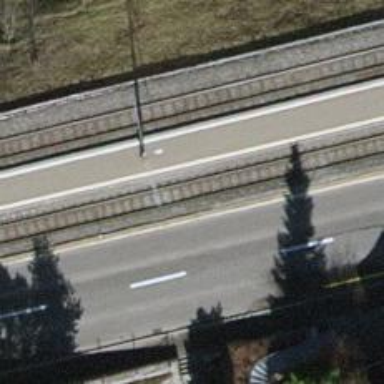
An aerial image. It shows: Narrow-gauge railway track with 1 electrified contact line.